Field crop: maize
Growth stage: 2
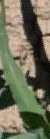
Species: maize